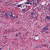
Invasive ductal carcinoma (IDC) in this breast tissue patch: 1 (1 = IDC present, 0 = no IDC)